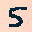
Label: 5